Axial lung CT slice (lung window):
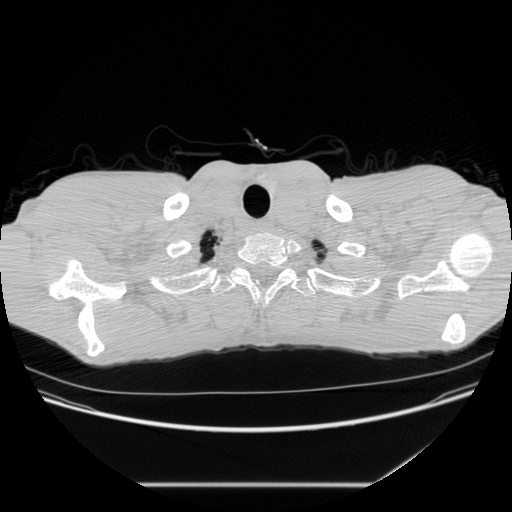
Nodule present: no